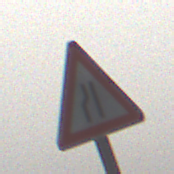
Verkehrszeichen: EinseitigVerengteFahrbahnLinks
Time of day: MorningAfternoon
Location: Outdoor (Nature)
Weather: PartlyCloudy
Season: NotSpecified
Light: Natural